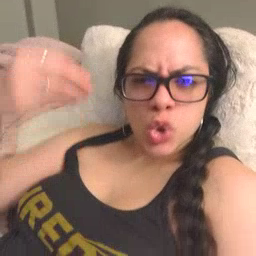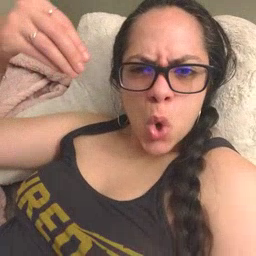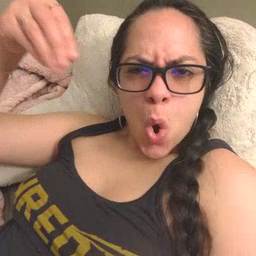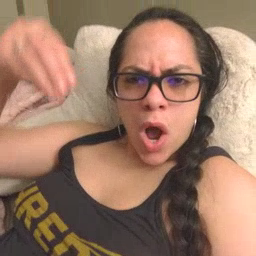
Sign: store